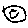
Label: smiley face